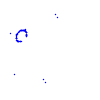
Particle: pion